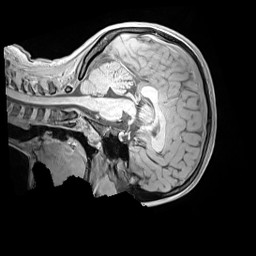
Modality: MP2RAGE
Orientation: sagittal
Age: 10
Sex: female
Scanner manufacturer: siemens
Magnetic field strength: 3 T
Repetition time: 4 s
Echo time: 0.00303 s